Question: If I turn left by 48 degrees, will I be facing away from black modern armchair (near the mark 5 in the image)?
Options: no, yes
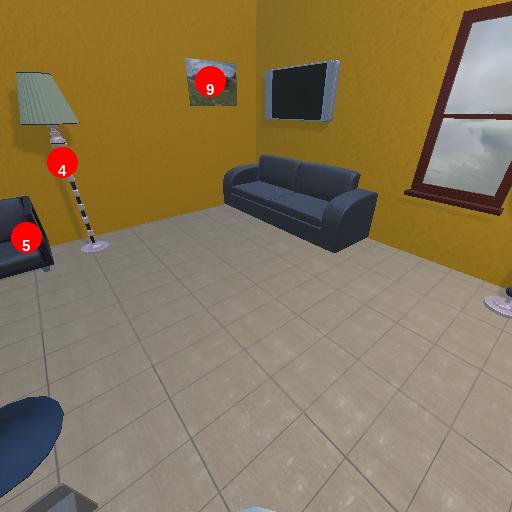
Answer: no